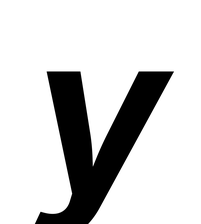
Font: Inter-Italic_Bold_Italic